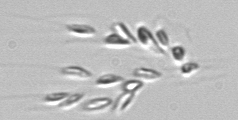
Label: Dinobryon